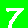
Digit: 7